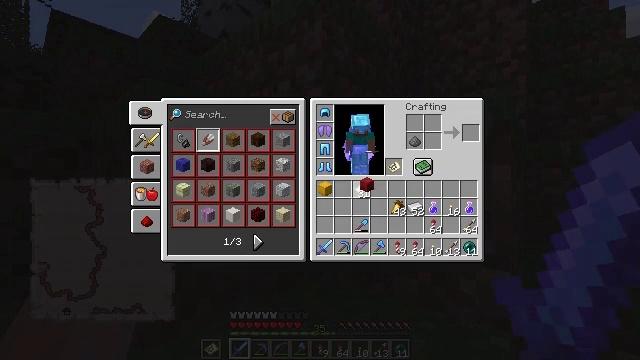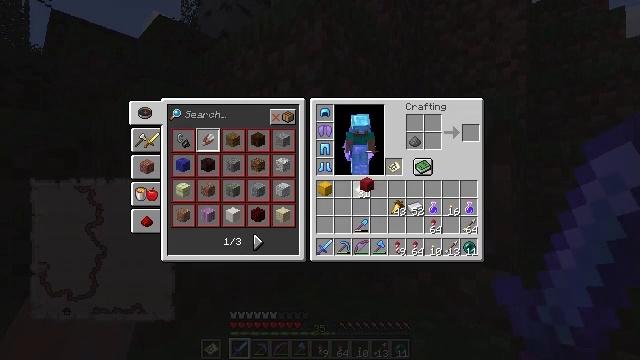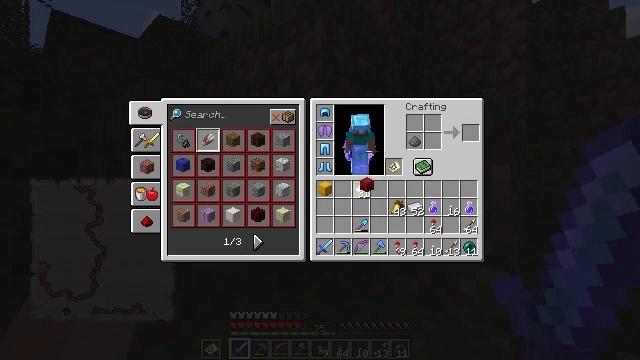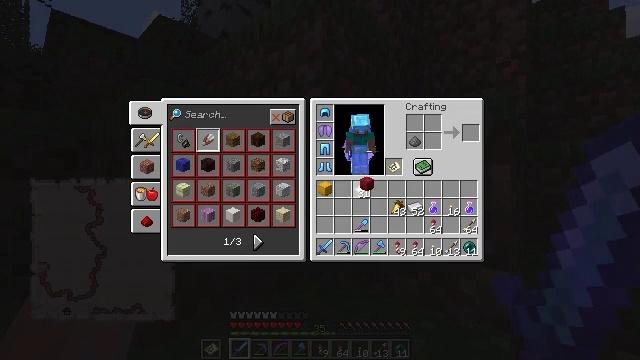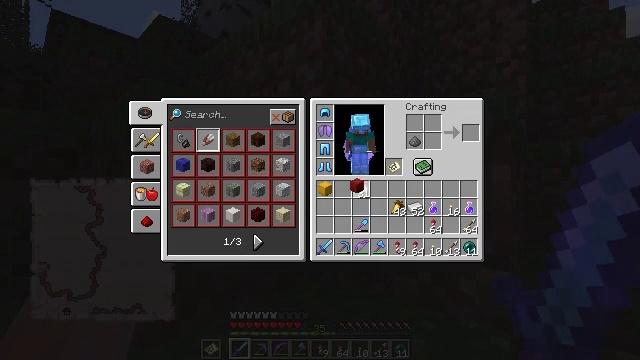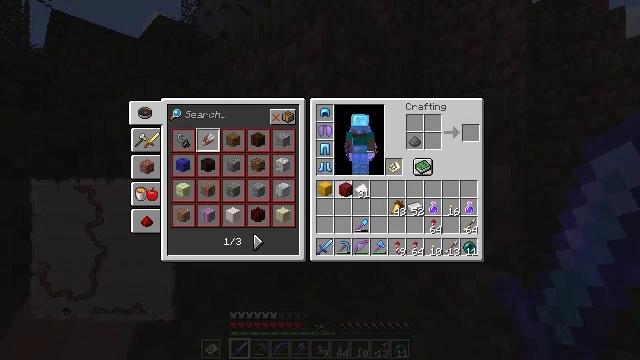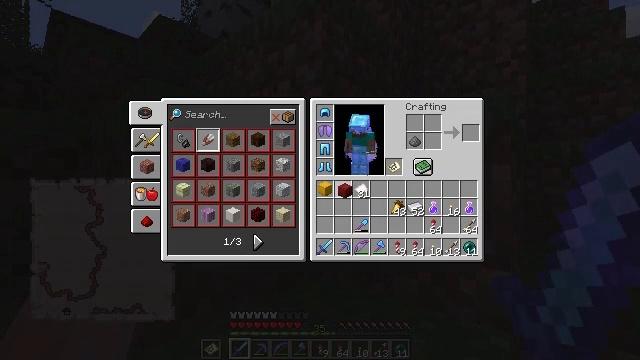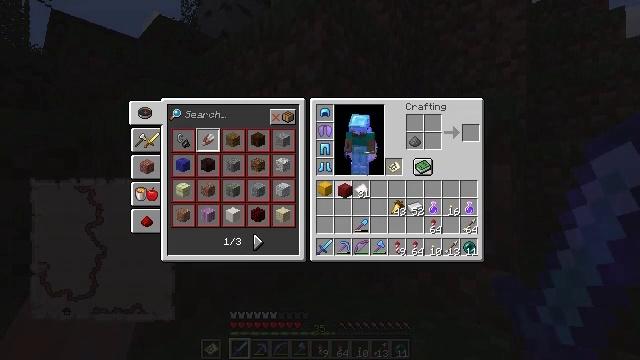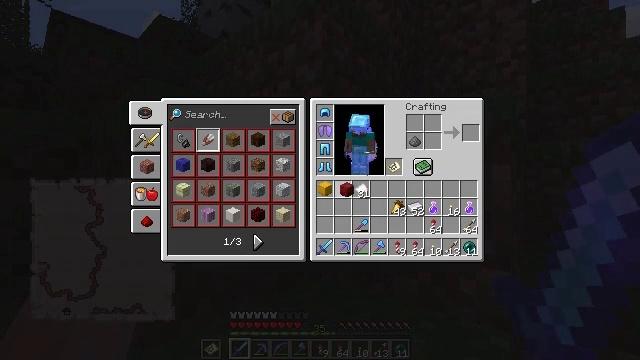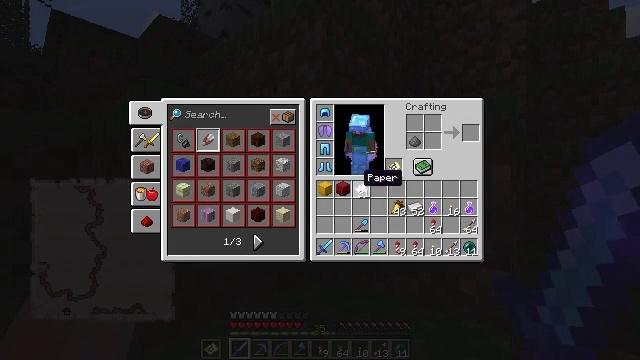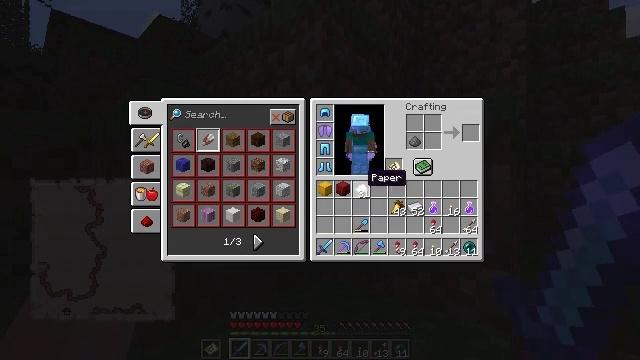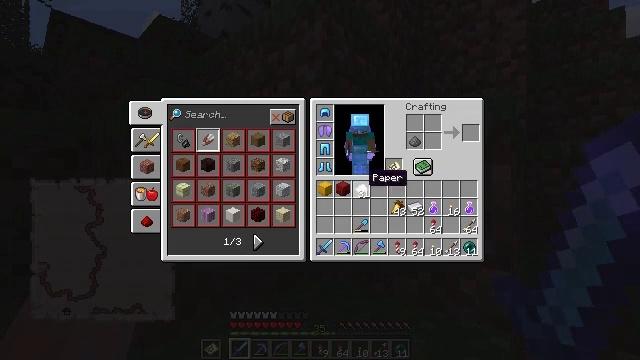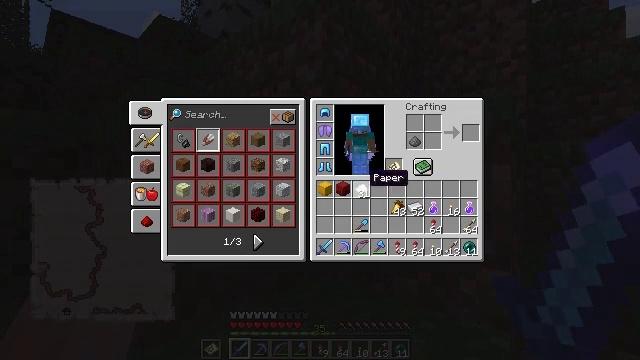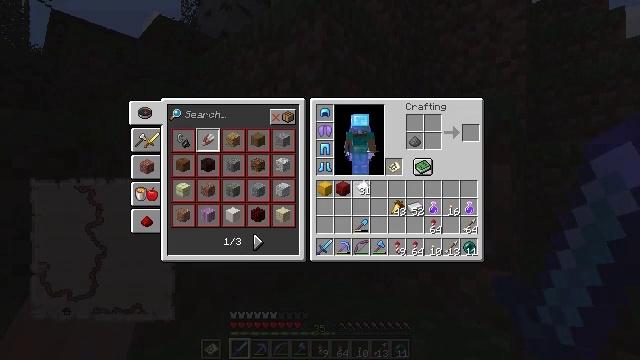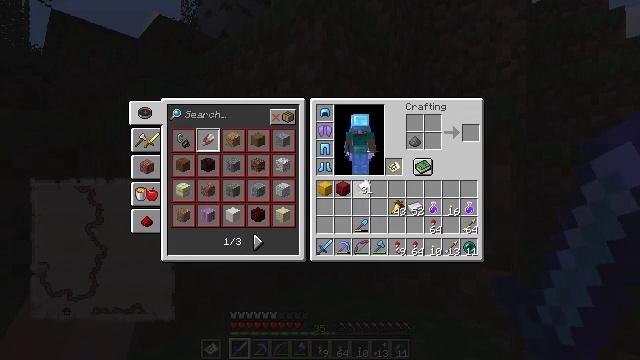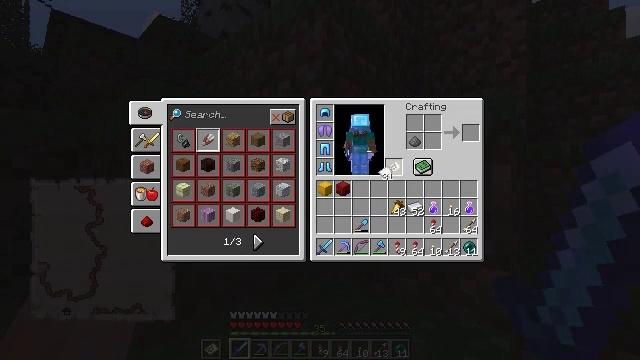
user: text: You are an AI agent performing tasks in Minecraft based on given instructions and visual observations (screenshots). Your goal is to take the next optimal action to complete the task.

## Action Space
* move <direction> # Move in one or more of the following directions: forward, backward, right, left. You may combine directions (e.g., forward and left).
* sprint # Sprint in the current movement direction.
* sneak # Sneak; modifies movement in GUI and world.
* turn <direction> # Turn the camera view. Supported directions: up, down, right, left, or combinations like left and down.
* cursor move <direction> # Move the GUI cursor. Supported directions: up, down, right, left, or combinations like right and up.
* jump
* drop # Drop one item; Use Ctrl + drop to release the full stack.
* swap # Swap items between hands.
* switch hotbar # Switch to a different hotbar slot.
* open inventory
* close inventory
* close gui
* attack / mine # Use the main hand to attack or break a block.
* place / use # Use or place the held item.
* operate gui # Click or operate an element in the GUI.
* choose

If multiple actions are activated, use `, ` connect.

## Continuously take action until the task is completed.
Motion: motion action
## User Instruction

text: Create a firework rocket in the crafting table.
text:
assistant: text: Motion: no_op
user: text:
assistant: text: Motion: no_op
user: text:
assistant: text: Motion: no_op
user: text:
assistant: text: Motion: cursor move left
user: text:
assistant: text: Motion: cursor move left
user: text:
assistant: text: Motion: operate gui
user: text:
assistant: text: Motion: operate gui
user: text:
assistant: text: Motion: operate gui
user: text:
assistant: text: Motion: cursor move right
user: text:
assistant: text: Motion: no_op
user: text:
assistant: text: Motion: no_op
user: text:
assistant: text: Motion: no_op
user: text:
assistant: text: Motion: operate gui
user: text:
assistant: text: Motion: operate gui
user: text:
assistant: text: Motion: cursor move right and up
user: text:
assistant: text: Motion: cursor move right and up
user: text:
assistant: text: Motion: cursor move right and up
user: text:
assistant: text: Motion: no_op
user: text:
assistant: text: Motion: no_op
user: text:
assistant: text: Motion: operate gui
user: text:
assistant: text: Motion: operate gui
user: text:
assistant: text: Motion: operate gui
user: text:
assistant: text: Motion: no_op
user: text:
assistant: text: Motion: no_op
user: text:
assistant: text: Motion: cursor move right
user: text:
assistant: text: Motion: sneak, cursor move right
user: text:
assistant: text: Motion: sneak
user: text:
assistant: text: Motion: sneak
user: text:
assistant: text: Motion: sneak
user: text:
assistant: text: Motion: sneak